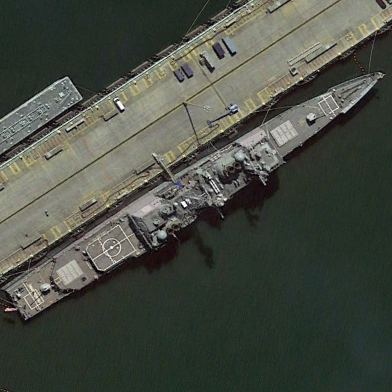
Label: cruiser